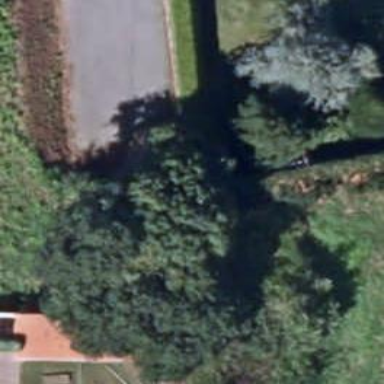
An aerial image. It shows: Fence is in the image.